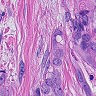
Metastatic tissue present: yes